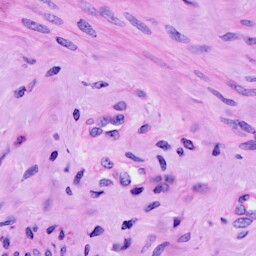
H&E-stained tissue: Cervix